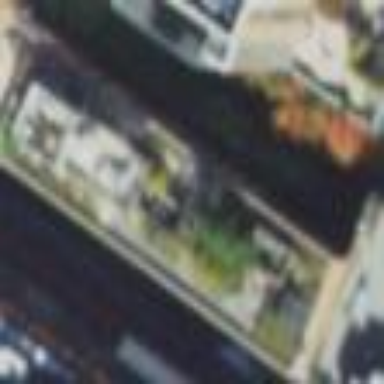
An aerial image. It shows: Part of building with flat concrete roof.